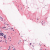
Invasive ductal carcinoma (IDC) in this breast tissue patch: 0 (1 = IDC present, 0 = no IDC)